Interaction volume radius: 5 \u00c5
Interaction volume height: 10 \u00c5
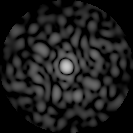
Disorder parameter: 0.8766